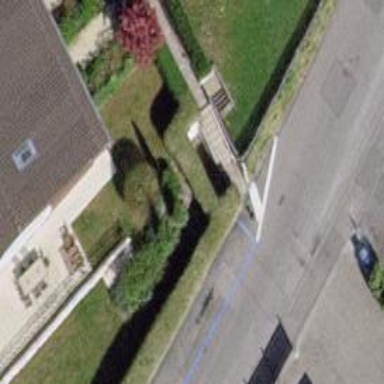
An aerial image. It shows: Set of concrete steps.